Question: > now i displayed the default rectangle shape using this code.
'''
this.infoWindow = (ViewGroup)getLayoutInflater().inflate(R.layout.newcustomdialog, null);
this.infoImage=(ImageView)infoWindow.findViewById(R.id.graphicimage);
this.infoTitle = (TextView)infoWindow.findViewById(R.id.balloon_item_title);
this.infoSnippet = (TextView)infoWindow.findViewById(R.id.balloon_item_snippet);
this.close=(Button)infoWindow.findViewById(R.id.close_img_button);
this.infoButton = (Button)infoWindow.findViewById(R.id.more);
//
// Setting custom OnTouchListener which deals with the pressed state
// so it shows up
this.infoButtonListener = new OnInfoWindowElemTouchListener(HomeScreen.this,infoButton)
{
@Override
protected void onClickConfirmed(View v, Marker marker) {
// v.setVisibility(View.GONE);
// Here we can perform some action triggered after clicking the button
Toast.makeText(HomeScreen.this, marker.getTitle() + "'s button clicked!", Toast.LENGTH_SHORT).show();
}
};
//oraii
this.exitButtonListener=new OnInfoWindowExitListener(HomeScreen.this,infoWindow) {
@Override
protected void onClickConfirmed(View v, Marker marker) {
// TODO Auto-generated method stub
}
};
this.infoButton.setOnTouchListener(infoButtonListener);
this.close.setOnTouchListener(exitButtonListener);
map.setInfoWindowAdapter(new InfoWindowAdapter() {
public View getInfoWindow(Marker marker) {
return null;
}
public View getInfoContents(Marker marker) {
// Setting up the infoWindow with current's marker info
StringTokenizer st2 = new StringTokenizer(marker.getTitle(), ",");
String imageurl="";
String title="";
String eventid="";
while (st2.hasMoreElements()) {
eventid=st2.nextElement().toString();
imageurl=st2.nextElement().toString();
title=st2.nextElement().toString();
}
EventId=eventid;
infoTitle.setText(title);
infoSnippet.setText(marker.getSnippet());
imageLoader.DisplayImage(imageurl,HomeScreen.this, infoImage);
infoButtonListener.setMarker(marker);
exitButtonListener.setMarker(marker);
// We must call this to set the current marker and infoWindow references
// to the MapWrapperLayout
mapWrapperLayout.setMarkerWithInfoWindow(marker, infoWindow);
return infoWindow;
}
});
'''
> i want to change the shape to heart shape means custom shape like a chart dialog shape..how to do that one .. plz help me if any body knows.

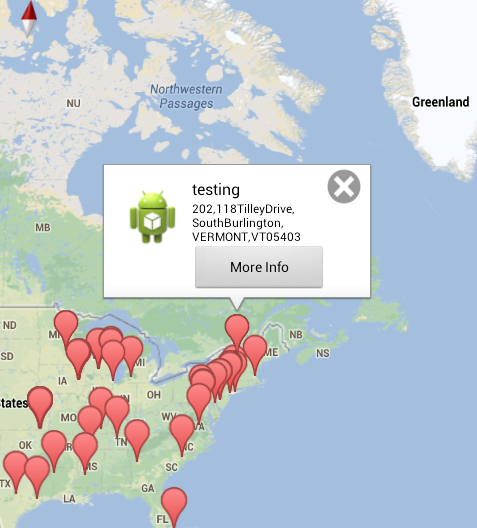
Answer: '''
<?xml version="1.0" encoding="utf-8"?>
<LinearLayout
xmlns:android="http://schemas.android.com/apk/res/android"
android:layout_width="110dp"
android:layout_height="110dp"
android:orientation="vertical"
android:background="@drawable/heart"
android:gravity="center"
>
<RelativeLayout
android:layout_width="match_parent"
android:layout_height="match_parent"
>
<Button
android:layout_width="40dp"
android:layout_height="20dp"
android:layout_alignParentTop="true"
android:layout_marginLeft="60dp"
android:layout_marginTop="15dp"
android:text="Click!"
android:textColor="#ffffff"
android:textSize="10dp"
android:background="#373737"/>
<TextView
android:layout_width="wrap_content"
android:layout_height="wrap_content"
android:text="HELLO"
android:textColor="#FF0000"
android:padding="10dp"
android:layout_centerInParent="true"
android:background="#<PHONE>"
/>
</RelativeLayout>
</LinearLayout>
'''
this is your heart shape layout..copy and paste it in drable folder of your application...lolz

<URL>
just inflate the above view into custom info window..!
'''
mMap.setInfoWindowAdapter(new InfoWindowAdapter() {
public View getInfoWindow(Marker arg0) {
View v = getLayoutInflater().inflate(R.layout.custom_infowindow, null);
return v;
}
public View getInfoContents(Marker arg0) {
//View v = getLayoutInflater().inflate(R.layout.custom_infowindow, null);
return null;
}
});
'''
this is just image i have created..you can add image better than me...if this works let me know...:)